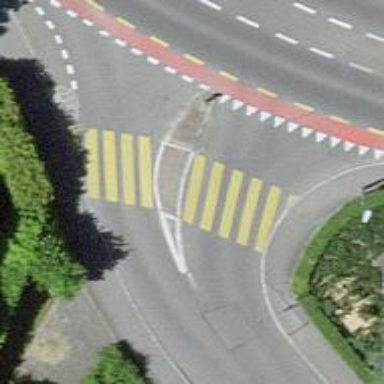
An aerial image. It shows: Uncontrolled crossing on the road with yellow zebra marking on the crossing island.